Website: crate-barrel
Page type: billing-address
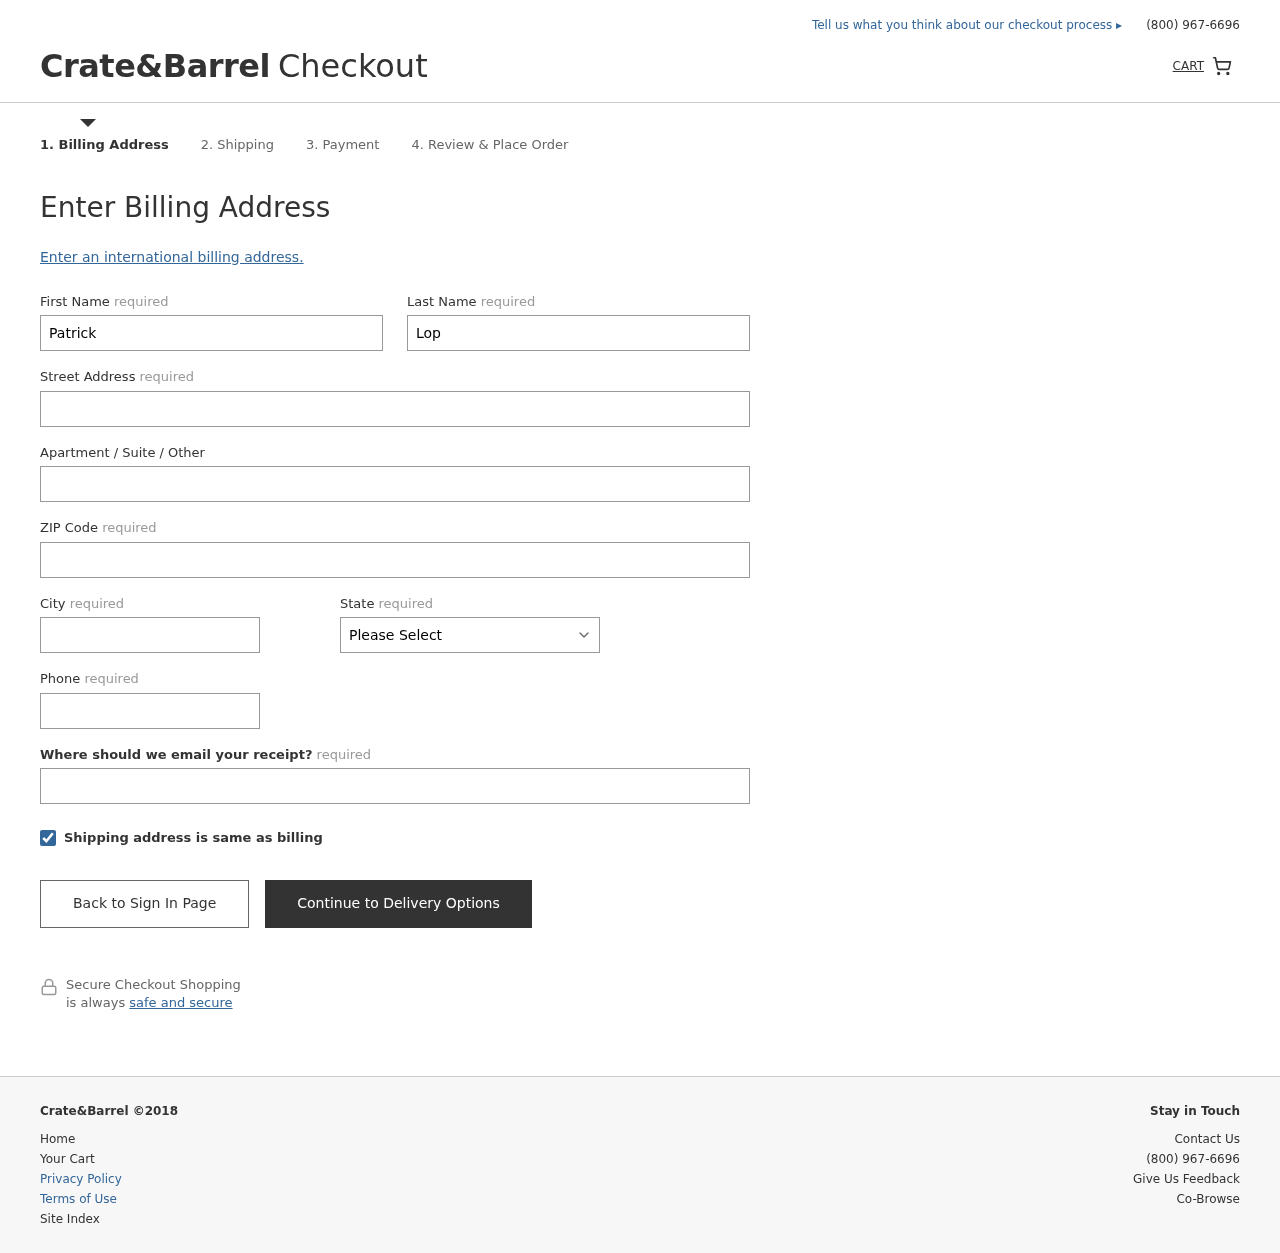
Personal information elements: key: PII_STATE
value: Maine
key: PII_FIRSTNAME
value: Patrick
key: PII_LASTNAME
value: Lopez
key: PII_STREET
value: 73657 Rodriguez Springs
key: PII_POSTCODE
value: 19743
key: PII_CITY
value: Jerryfort
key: PII_PHONE
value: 2054621640
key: PII_EMAIL
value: patricklopez@hotmail.com